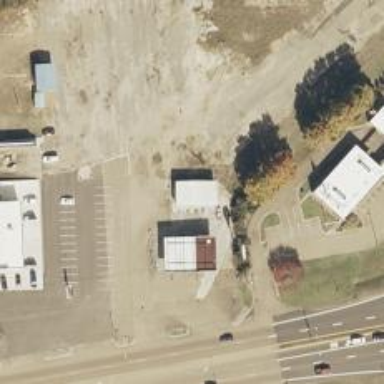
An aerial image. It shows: Convenience shop.